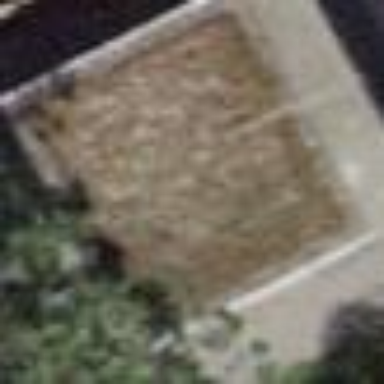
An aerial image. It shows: Carport building.